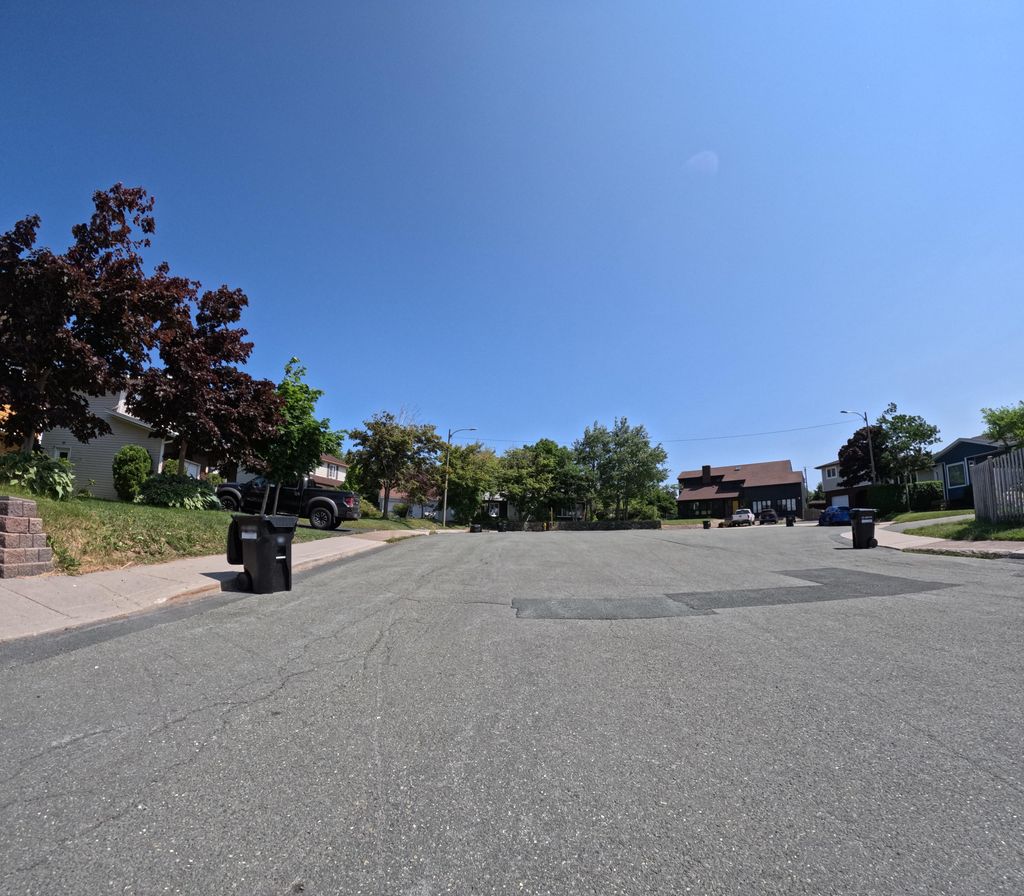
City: st_johns